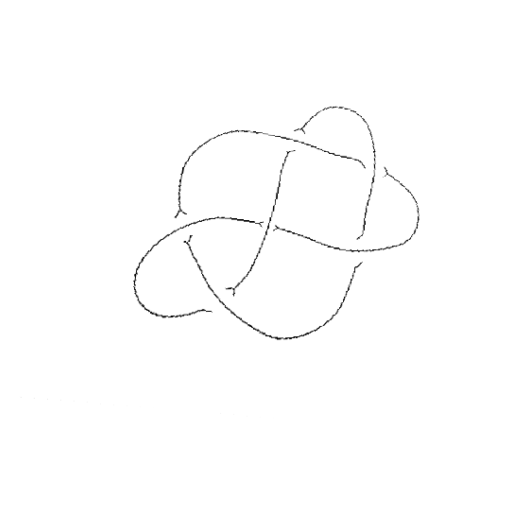
Crossing number: 6